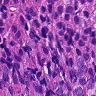
Metastatic tissue present: yes